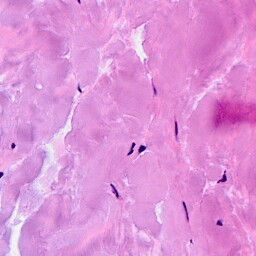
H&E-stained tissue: Breast